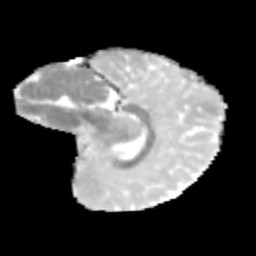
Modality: MD
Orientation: sagittal
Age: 9
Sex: male
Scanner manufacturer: siemens
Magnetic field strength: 3 T
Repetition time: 3.8 s
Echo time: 0.07 s